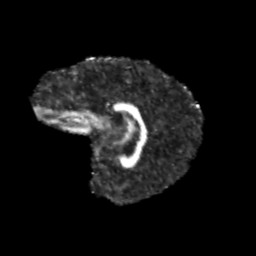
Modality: FA
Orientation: sagittal
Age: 9
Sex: male
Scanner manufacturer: siemens
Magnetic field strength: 3 T
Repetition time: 3.8 s
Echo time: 0.07 s